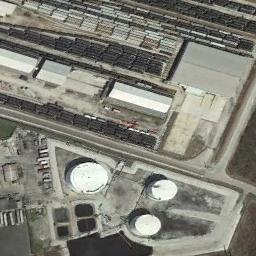
Label: storage tanks